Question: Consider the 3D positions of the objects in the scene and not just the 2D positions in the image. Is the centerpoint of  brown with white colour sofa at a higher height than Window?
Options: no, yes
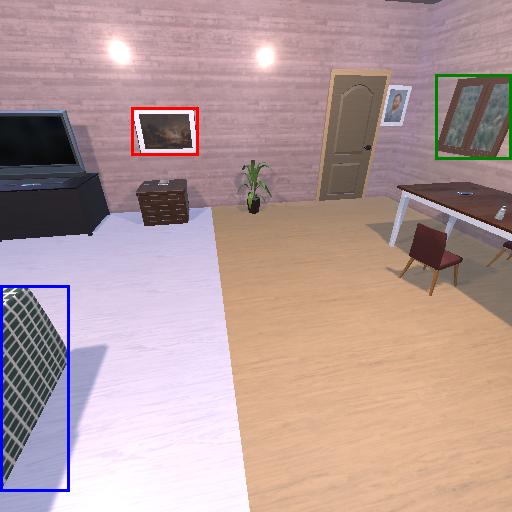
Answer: no